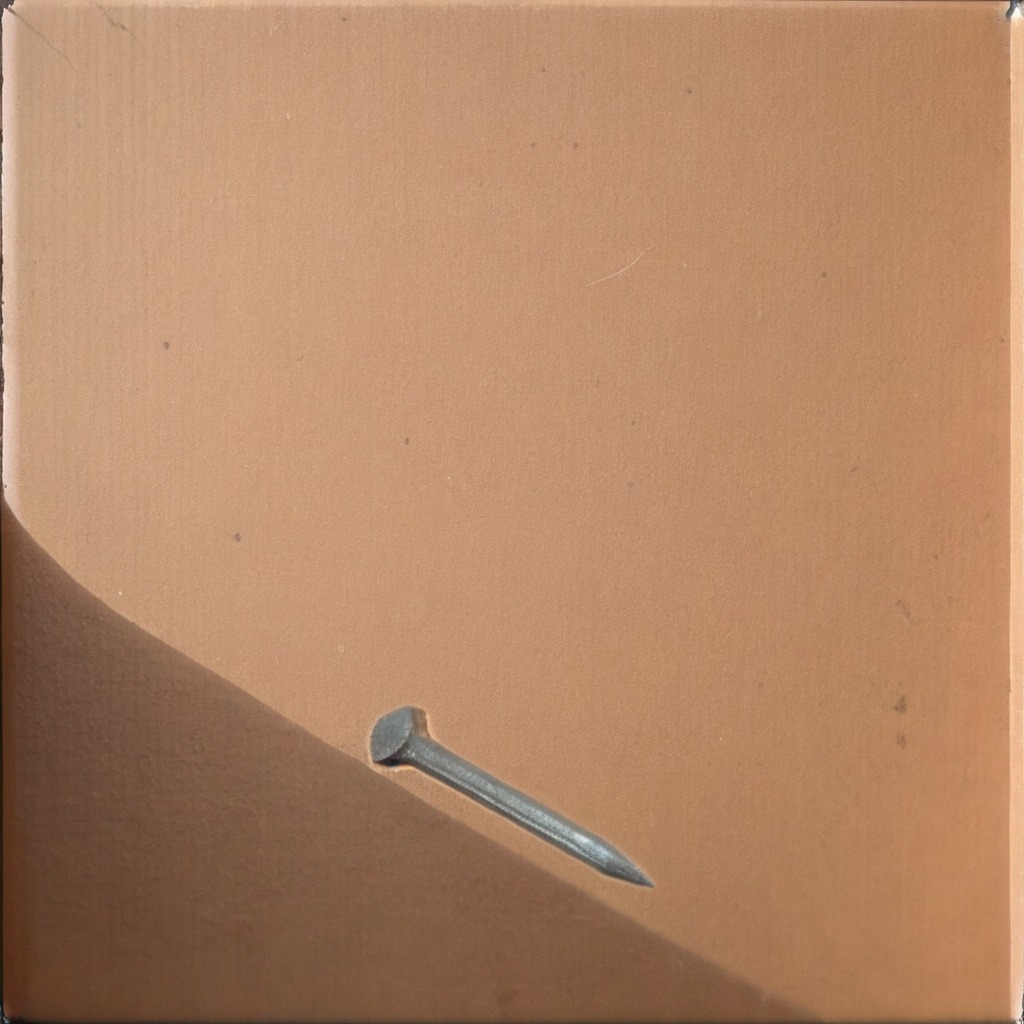
An iron nail is lying on a clean dry cardboard box surface in an outdoor workshop during daytime bright natural light soft shadows slightly creased but